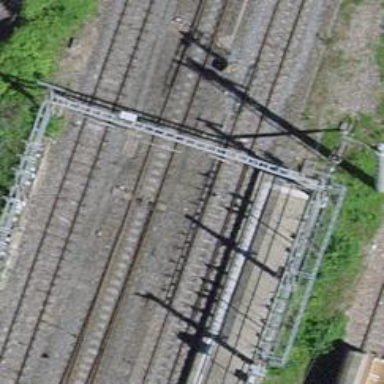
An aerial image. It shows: Railway switch.